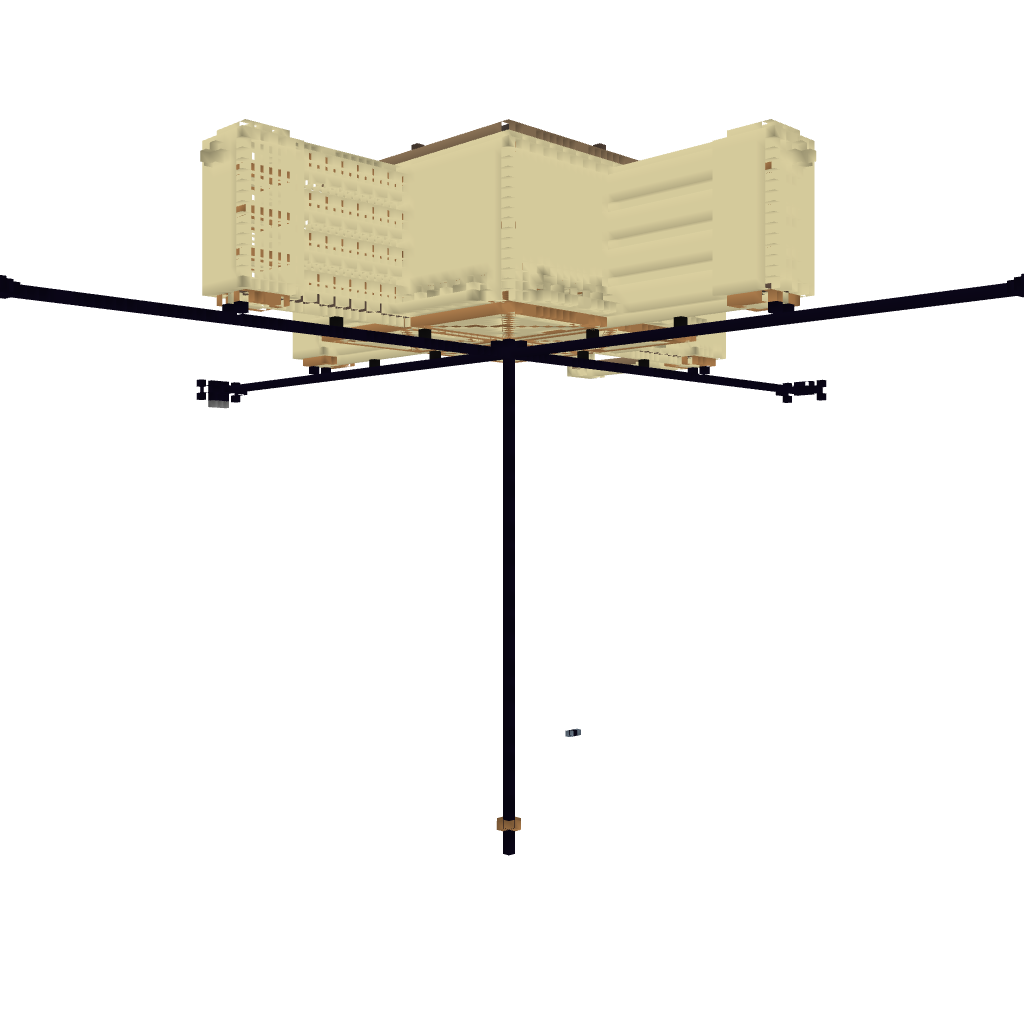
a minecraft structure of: Command Center